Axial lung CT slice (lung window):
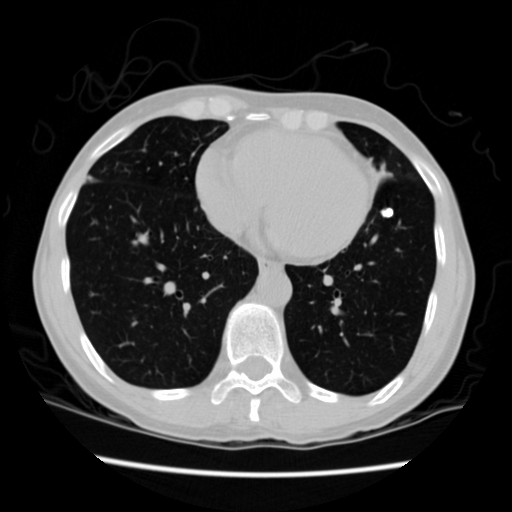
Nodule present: yes
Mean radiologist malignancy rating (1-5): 1.75